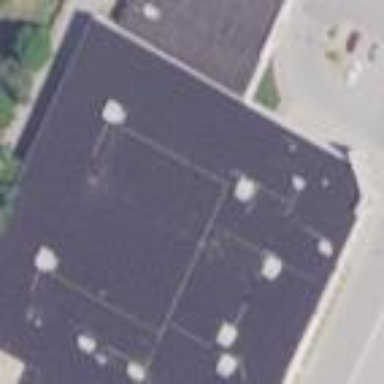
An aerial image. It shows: Retail building.